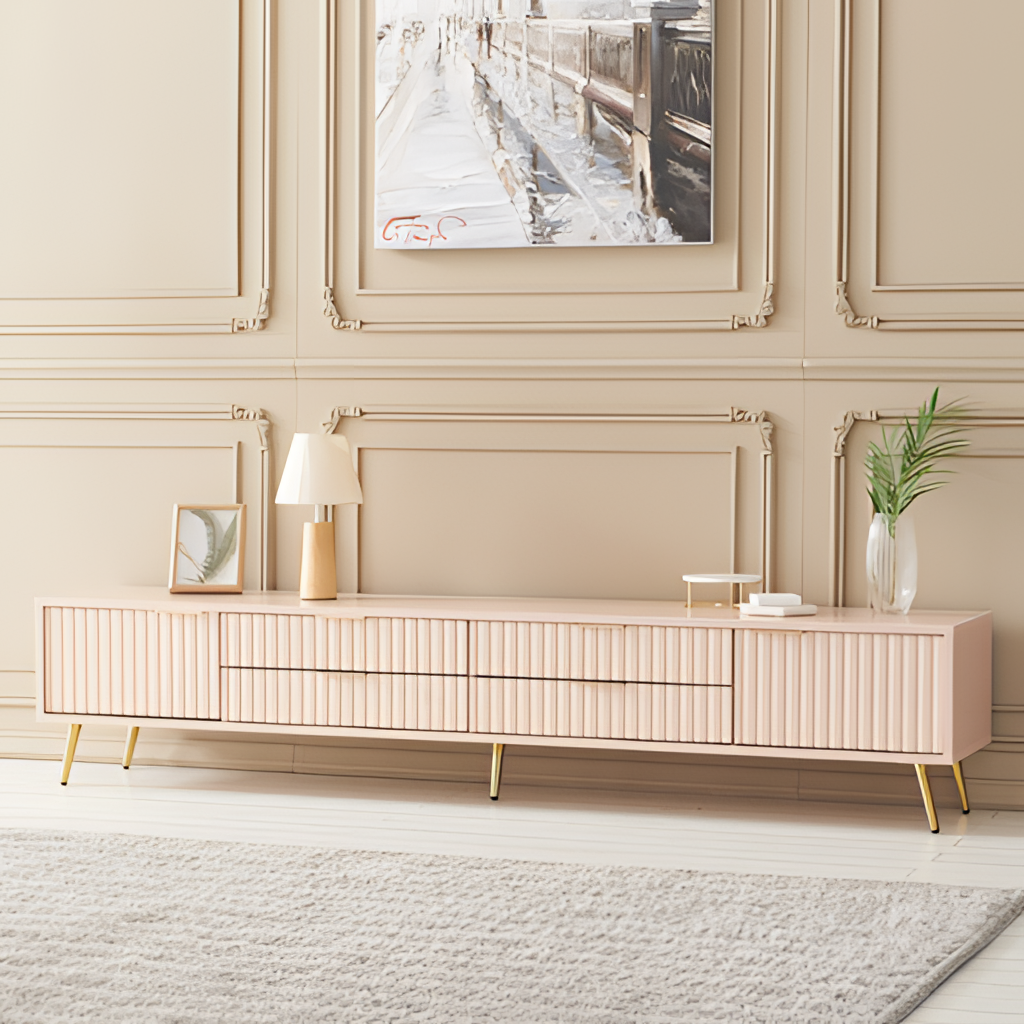
living room, wood sideboard, classic, wood flooring, with plank pattern, beige paint wallpaper, with solid pattern